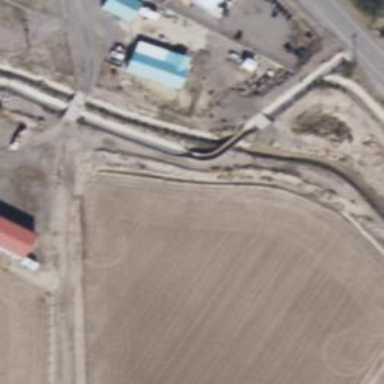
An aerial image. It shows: Aqueduct bridge over river.